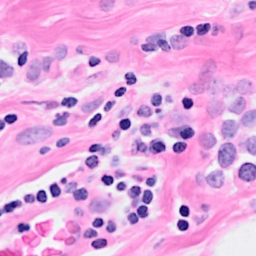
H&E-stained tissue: Breast